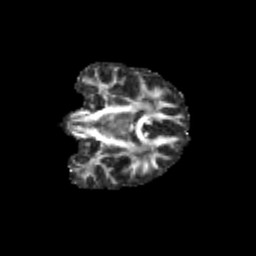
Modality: FA
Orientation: coronal
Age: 12
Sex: female
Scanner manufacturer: siemens
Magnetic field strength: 3 T
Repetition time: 3.8 s
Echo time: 0.07 s